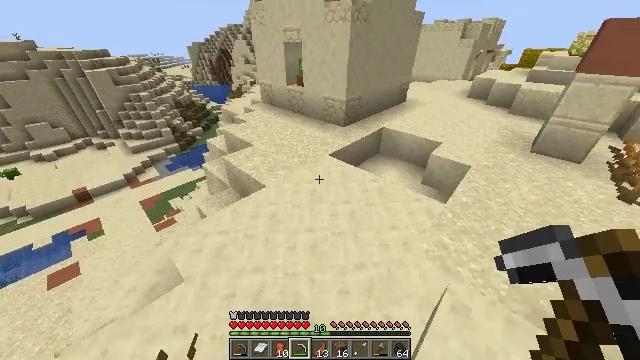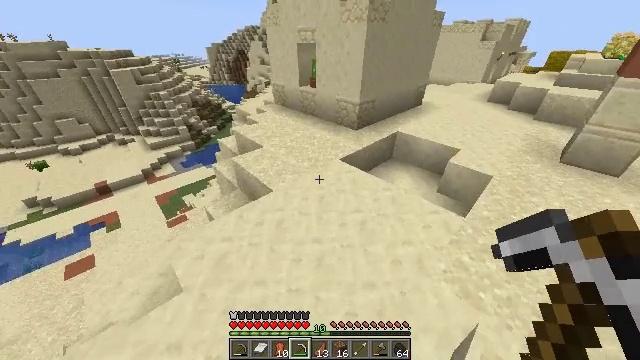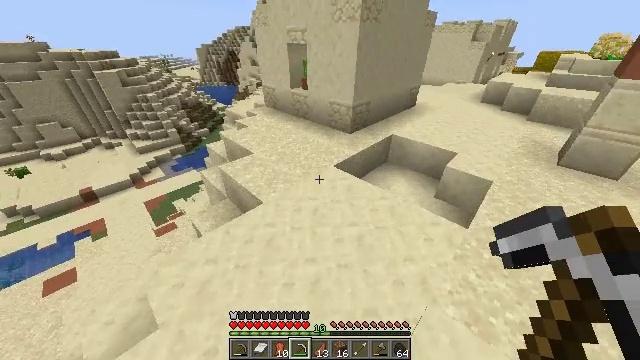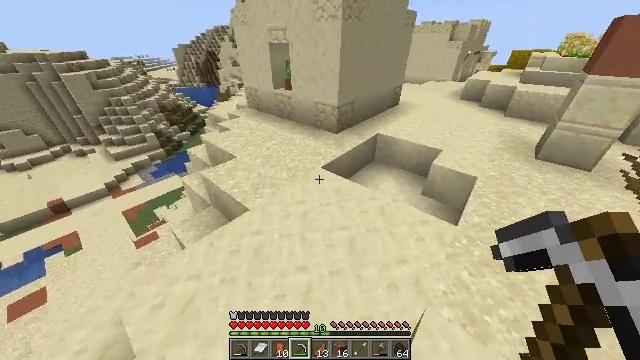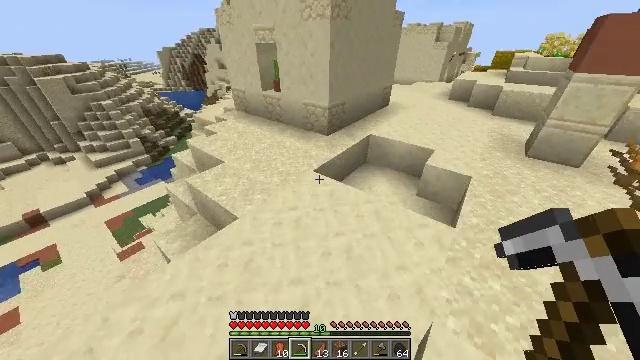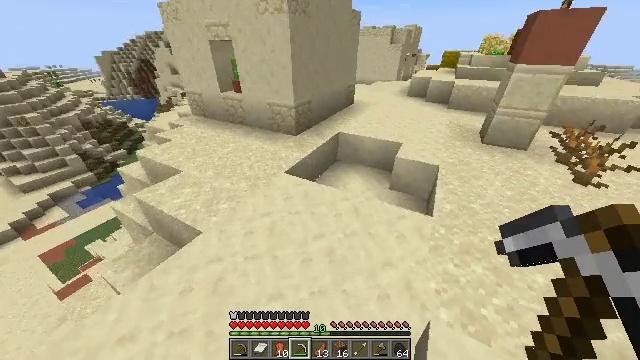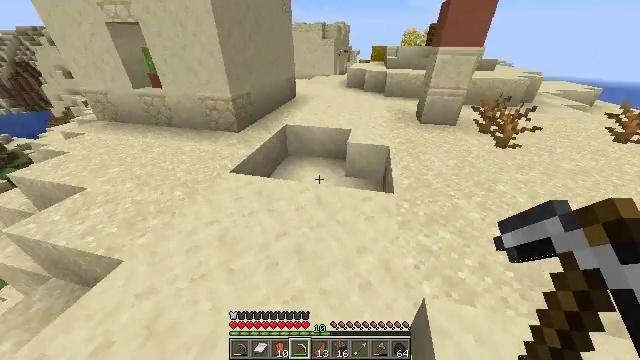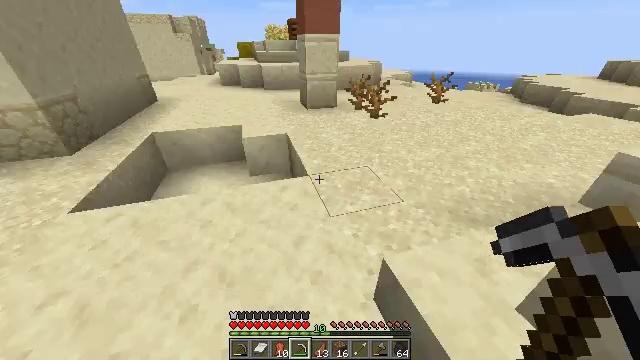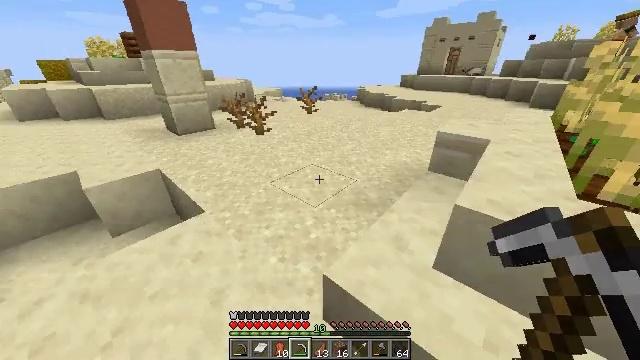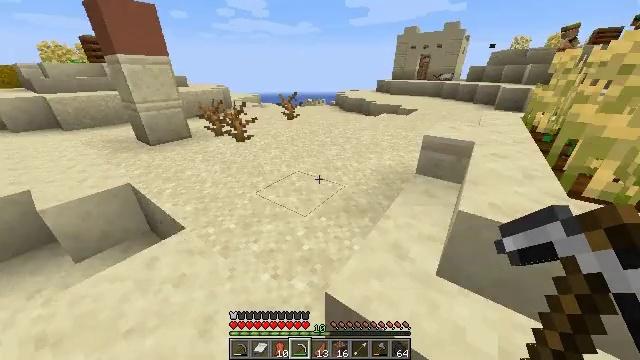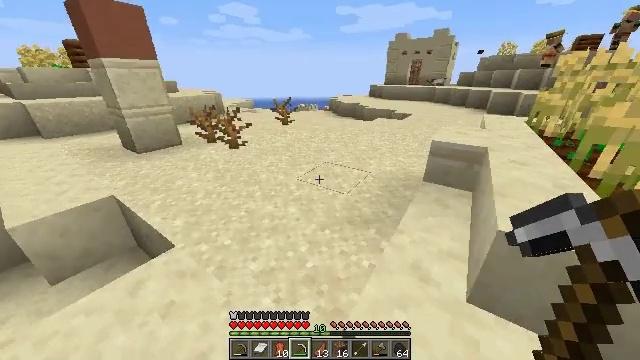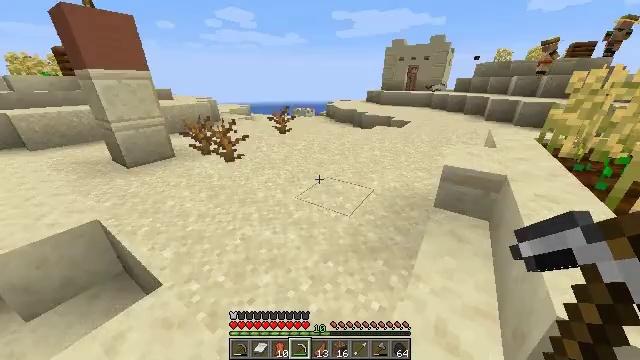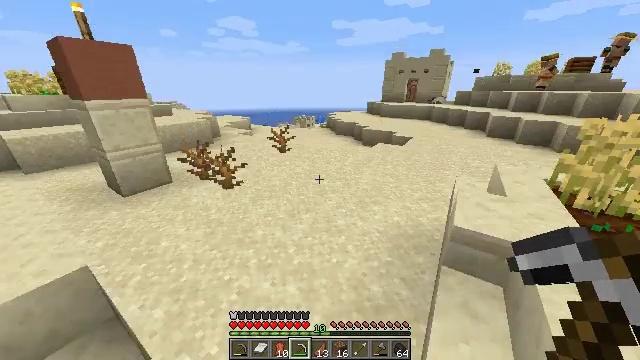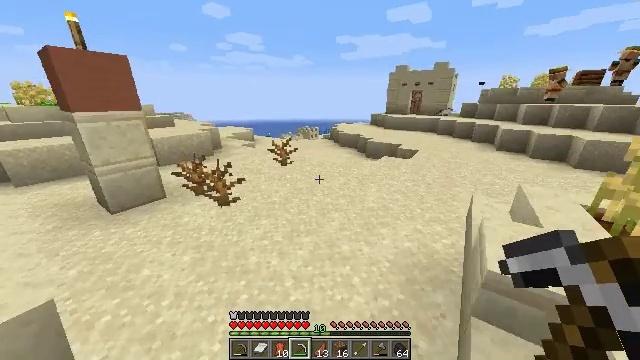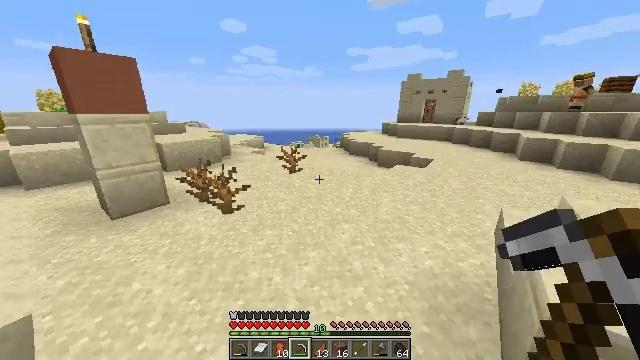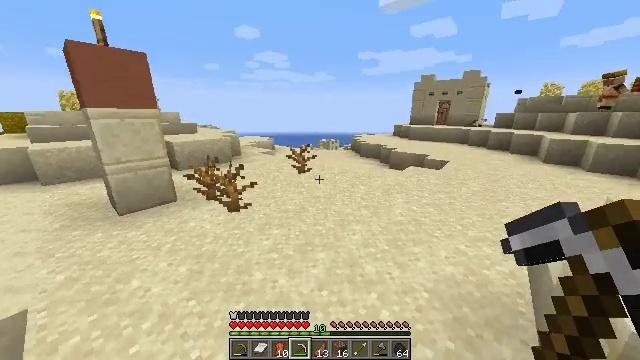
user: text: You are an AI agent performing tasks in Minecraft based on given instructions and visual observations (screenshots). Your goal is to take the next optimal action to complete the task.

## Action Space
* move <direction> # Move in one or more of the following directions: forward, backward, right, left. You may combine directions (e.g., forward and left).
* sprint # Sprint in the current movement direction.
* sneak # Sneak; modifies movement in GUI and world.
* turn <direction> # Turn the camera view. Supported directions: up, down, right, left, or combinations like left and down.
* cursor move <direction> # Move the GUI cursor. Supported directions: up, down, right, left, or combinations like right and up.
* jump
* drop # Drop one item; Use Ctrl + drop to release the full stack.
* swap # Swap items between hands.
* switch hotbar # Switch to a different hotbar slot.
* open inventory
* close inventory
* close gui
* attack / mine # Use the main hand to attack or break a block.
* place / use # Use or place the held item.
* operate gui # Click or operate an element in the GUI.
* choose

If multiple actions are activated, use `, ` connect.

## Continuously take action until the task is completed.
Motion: motion action
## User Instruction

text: Pull up beetroots from the soil.
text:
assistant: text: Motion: move forward, turn left
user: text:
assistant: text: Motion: move forward, sprint, turn right
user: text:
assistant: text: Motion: move forward, sprint, turn right
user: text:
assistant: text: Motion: move forward, sprint, turn right
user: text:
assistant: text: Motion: move forward, sprint, turn right
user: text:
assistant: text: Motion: move forward, turn right
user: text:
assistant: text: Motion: move forward, turn right
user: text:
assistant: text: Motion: move forward, sprint, turn right and up
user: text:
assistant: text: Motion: move forward, sprint, turn right and up
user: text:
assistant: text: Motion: move forward, sprint, turn right and up
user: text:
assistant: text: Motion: move forward, turn up
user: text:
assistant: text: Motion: move forward, turn up
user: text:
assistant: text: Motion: move forward, sprint, turn up
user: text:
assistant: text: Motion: move forward, sprint, turn left and up
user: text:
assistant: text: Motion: move forward, sprint, turn left
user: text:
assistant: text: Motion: move forward, turn left
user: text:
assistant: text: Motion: move forward
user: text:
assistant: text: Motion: move forward
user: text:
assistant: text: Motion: move forward, turn right
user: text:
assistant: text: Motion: move forward, turn right
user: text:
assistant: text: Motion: move forward, turn right
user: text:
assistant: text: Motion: move forward, turn right
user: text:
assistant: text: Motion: move forward, turn right
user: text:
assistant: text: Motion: move forward, turn right and up
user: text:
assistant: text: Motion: move forward, turn right
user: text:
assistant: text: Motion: move forward, turn right
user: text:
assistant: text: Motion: move forward, turn right
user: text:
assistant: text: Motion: move forward, sprint, turn right
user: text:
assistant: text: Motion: move forward, sprint, turn right
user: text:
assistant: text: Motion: move forward, sprint